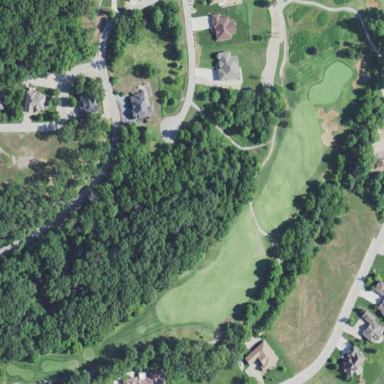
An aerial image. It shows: Area of rough grass used for golf.